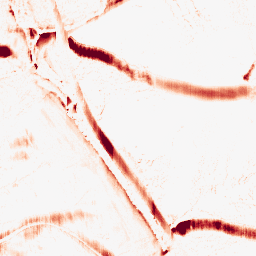
Category: morphological
Decomposition family: morphological_ellipse
Decomposition parameters: operation: opening
width: 20
height: 5
Upsampling method: quartic
Upsampling parameters: scale: 4
Upsampling scale: 4